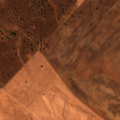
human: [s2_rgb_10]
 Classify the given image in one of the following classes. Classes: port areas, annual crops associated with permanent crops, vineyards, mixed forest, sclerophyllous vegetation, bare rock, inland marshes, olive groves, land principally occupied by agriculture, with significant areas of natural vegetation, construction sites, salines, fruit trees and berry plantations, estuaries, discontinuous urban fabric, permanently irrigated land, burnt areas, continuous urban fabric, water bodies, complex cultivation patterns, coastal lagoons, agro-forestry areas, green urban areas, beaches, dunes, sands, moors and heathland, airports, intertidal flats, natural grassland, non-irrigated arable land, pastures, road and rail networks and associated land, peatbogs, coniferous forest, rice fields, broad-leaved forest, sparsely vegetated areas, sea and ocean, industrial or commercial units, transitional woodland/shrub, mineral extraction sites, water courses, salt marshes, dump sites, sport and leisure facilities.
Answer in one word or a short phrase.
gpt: non-irrigated arable land, agro-forestry areas